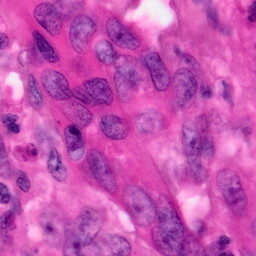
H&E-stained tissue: Pancreatic